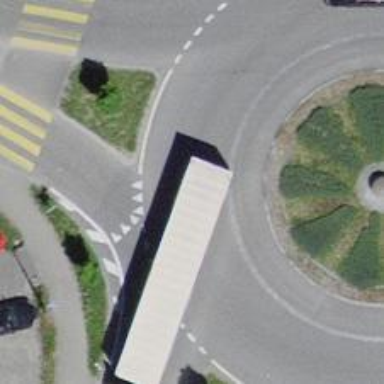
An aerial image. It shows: Secondary road with asphalt surface leading to roundabout junction.